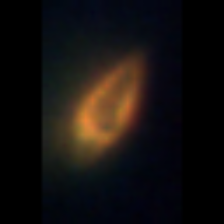
Taxon: Ciliates
Group: Other